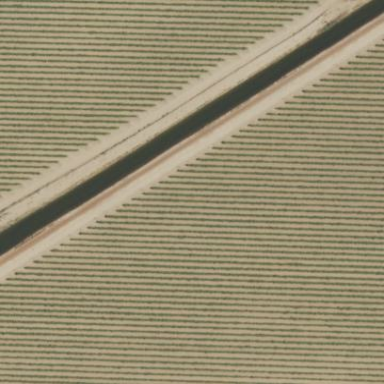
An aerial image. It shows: Vineyard.